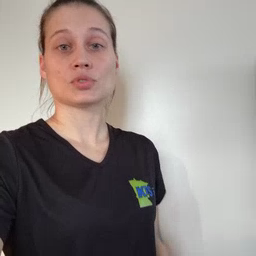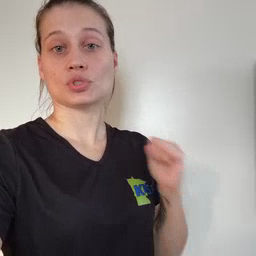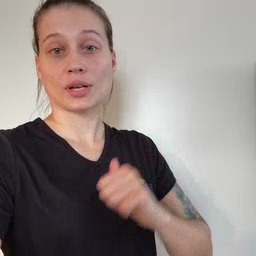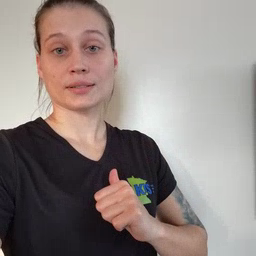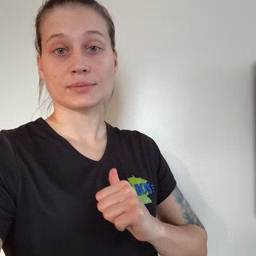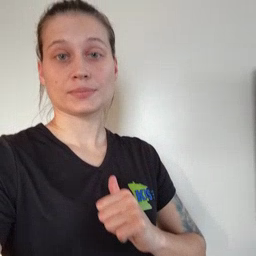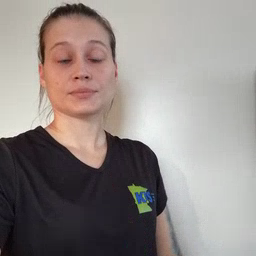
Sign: jacket